Question: I am trying to do something that should be simple but I'm missing something. I am trying to return some hierarchical data in grouped and ordered. a Rather than trying to explain, I am attaching a picture... heard they are worth a thousand words:

Note that hard coded values are no good because the main selection criteria will be the article_id, and then ordered along the lines of the first 'root level' article_comment_id for the article followed by its sub-nodes, then the next 'root level' article_comment_id and its sub-nodes.
I am providing a sample table and data so you can see what I mean, plus a screen capture showing what I am trying to achieve.
'''
CREATE TABLE test_comment
(
article_comment_id bigserial NOT NULL,
article_id bigint NOT NULL,
parent_comment_id bigint,
comment text NOT NULL,
comment_depth integer,
CONSTRAINT test_comment_pkey PRIMARY KEY (article_comment_id )
)
INSERT INTO test_comment (article_comment_id, article_id, parent_comment_id, comment, comment_depth)
VALUES
(1, 100, 0, 'First Root Comment', 0)
,(5, 100, 0, 'Second Root Comment', 0)
,(2, 100, 1, 'Reply 1 to Root Comment', 1)
,(3, 100, 2, 'Reply 2 to Reply 1', 2)
,(4, 100, 3, 'Reply 3 to Reply 2', 3)
,(6, 100, 2, 'Reply 4 to Reply 1', 2)
,(7, 100, 5, 'Reply 5 to Second Root Comment', 1);
'''
I have tried this, but it does not provide the proper order:
'''
with recursive comment_list(article_comment_id, parent_comment_id, comment, article_id) AS (
select c.article_comment_id, c.parent_comment_id, c.comment, c.article_id
from test_comment c
where article_id = 100
union
select c.article_comment_id, c.parent_comment_id, c.comment, c.article_id
from test_comment c, comment_list cl
where c.article_comment_id = cl.article_comment_id
)
select * from comment_list;
'''
And can this PostgreSQL specific query be used with JPA, anyway?
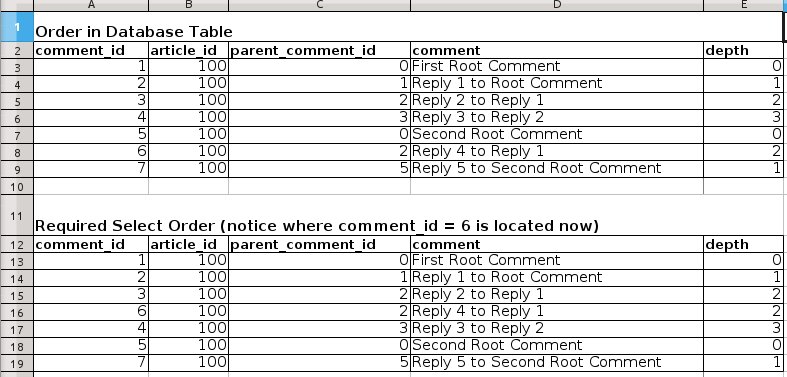
Answer: You need to "carry" the root article id down to each node and calculate the hierarchy level to be able to get that ordering:
'''
with recursive comment_list(article_comment_id, parent_comment_id, comment, article_id, level, root_id) AS (
select c.article_comment_id,
c.parent_comment_id,
c.comment,
c.article_id,
0 as level,
article_comment_id as root_id
from test_comment c
where article_id = 100
and parent_comment_id = 0
union
select c.article_comment_id,
c.parent_comment_id,
c.comment,
c.article_id,
cl.level + 1,
cl.article_comment_id
from test_comment c
join comment_list cl on c.parent_comment_id = cl.article_comment_id
)
select article_comment_id,
parent_comment_id,
comment,
article_id
from comment_list
order by root_id, level;
'''
SQLFiddle: <URL>
(Btw: you have your join wrong in the recursive part of the union)